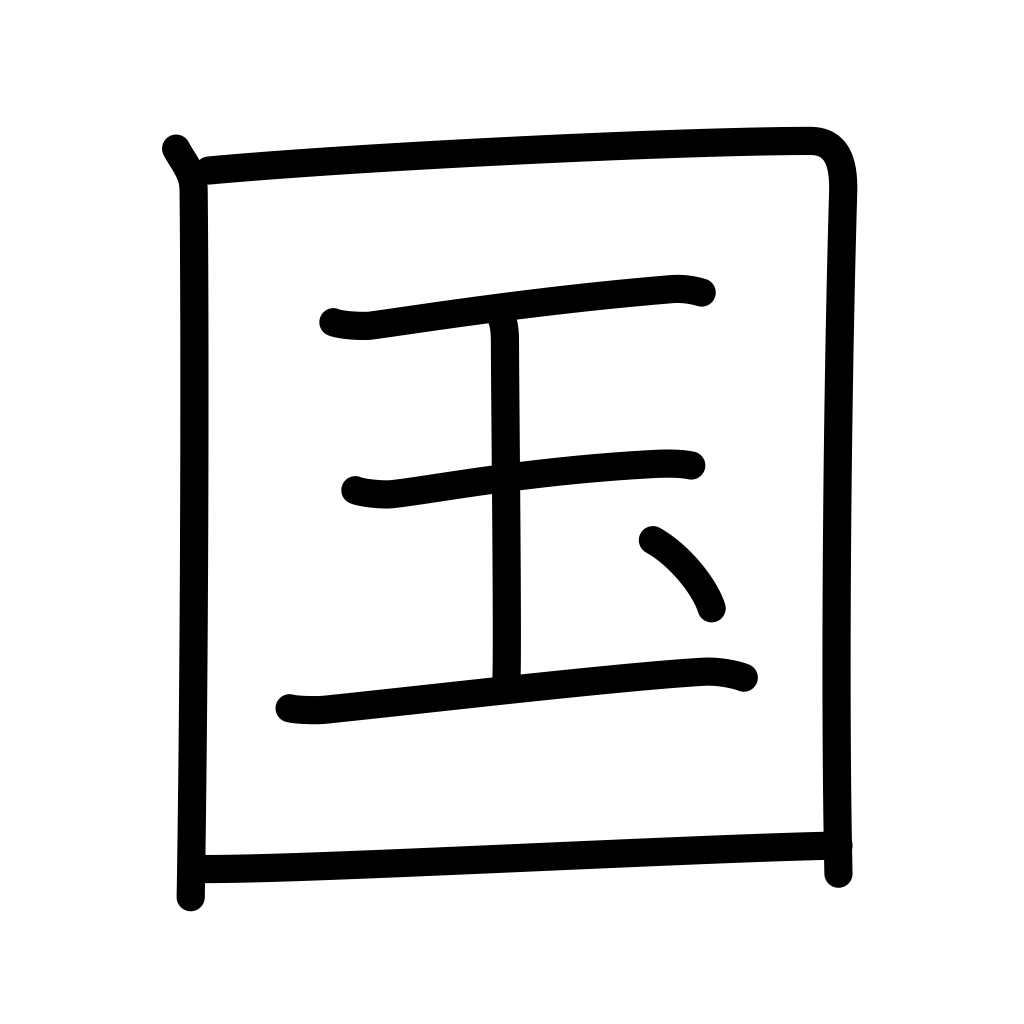
Meaning: country